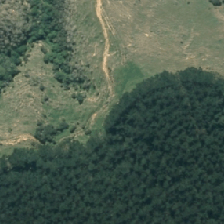
Land cover: high_producing_grassland